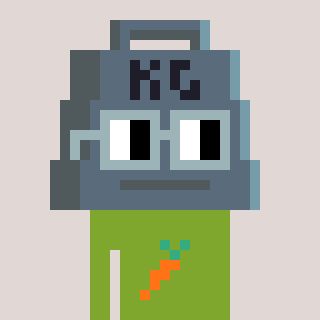
a pixel art character with square dark gray glasses, a weight-shaped head and a slimegreen-colored body on a warm background